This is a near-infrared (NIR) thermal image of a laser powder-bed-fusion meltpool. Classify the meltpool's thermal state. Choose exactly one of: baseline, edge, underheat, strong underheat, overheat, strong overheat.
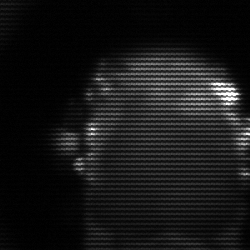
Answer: baseline